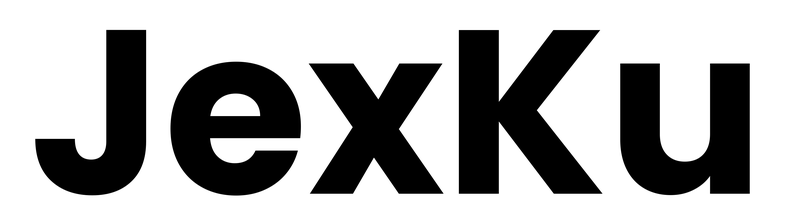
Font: Poppins-Bold